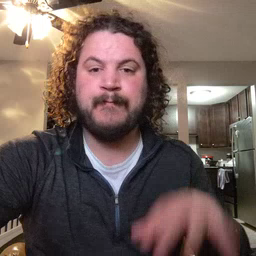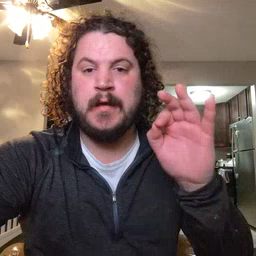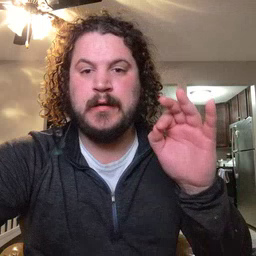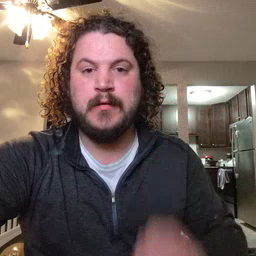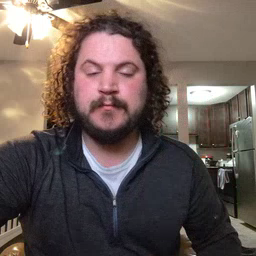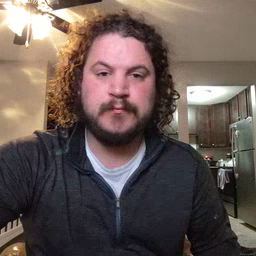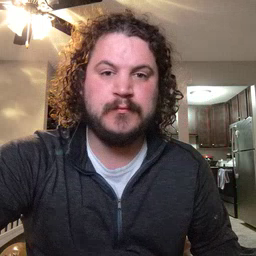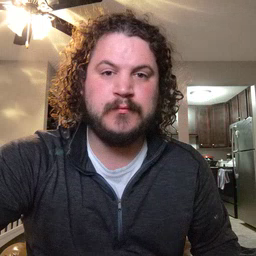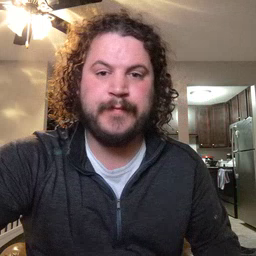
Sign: find